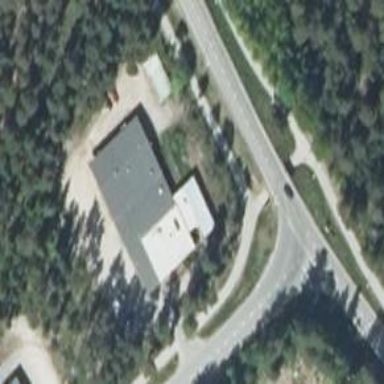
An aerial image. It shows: Bakery located inside building.